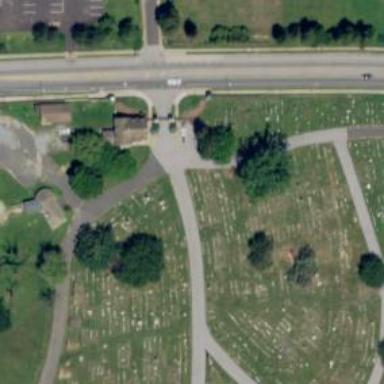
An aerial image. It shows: Sector within cemetery.